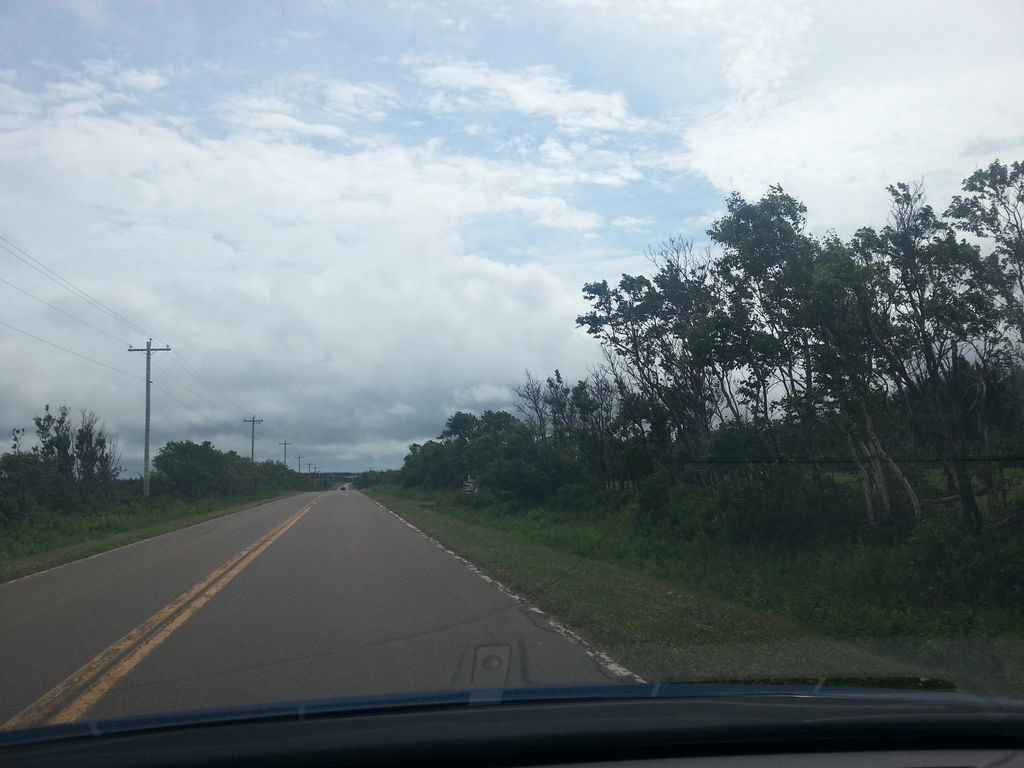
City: charlottetown